Question: let us suppose that we have modeled signal using AR model, and suppose we have following model

i used spectral estimation function from matlab
'''
pyulear
'''
now frequencies are given in normalized frequencies and i would like to know how to convert it into real frequencies?from there it is clear that we have four deterministic model and also plus some white noise,actual i want to know approximate frequencies in each deterministic model,i can of course determine this frequencies uisng FFT,periodogram and so on,but i am studying application of AR/ARMA model,so in case of i have such frequencies and pictures,how can i determine actual frequencies?thanks in advance
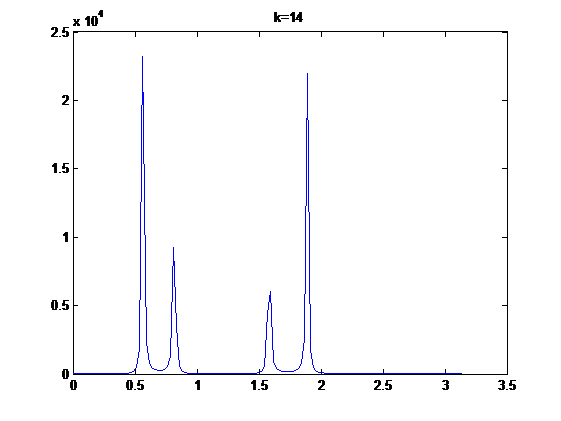
Answer: The frequency is normalized in radians/second where pi is the normalized Nyquist frequency in radians/second. To be able to get the real frequency in radians/s, then scale the f axis with 1/T where T is the sampling time. To then get the frequency in Hz, divide the now scaled frequency with pi.